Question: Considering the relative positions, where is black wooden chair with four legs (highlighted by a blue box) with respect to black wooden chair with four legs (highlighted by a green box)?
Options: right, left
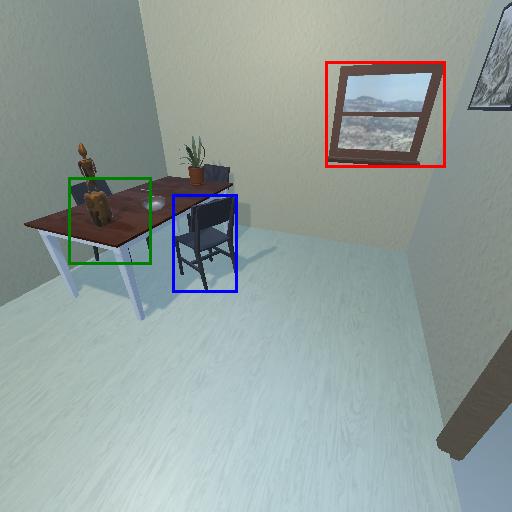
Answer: right